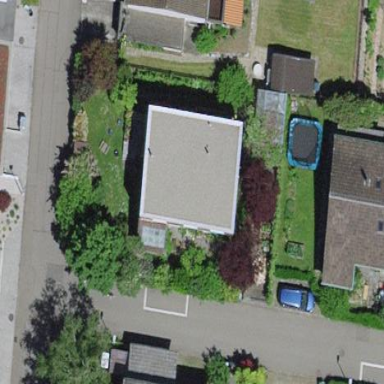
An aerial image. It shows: Residential building.